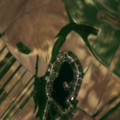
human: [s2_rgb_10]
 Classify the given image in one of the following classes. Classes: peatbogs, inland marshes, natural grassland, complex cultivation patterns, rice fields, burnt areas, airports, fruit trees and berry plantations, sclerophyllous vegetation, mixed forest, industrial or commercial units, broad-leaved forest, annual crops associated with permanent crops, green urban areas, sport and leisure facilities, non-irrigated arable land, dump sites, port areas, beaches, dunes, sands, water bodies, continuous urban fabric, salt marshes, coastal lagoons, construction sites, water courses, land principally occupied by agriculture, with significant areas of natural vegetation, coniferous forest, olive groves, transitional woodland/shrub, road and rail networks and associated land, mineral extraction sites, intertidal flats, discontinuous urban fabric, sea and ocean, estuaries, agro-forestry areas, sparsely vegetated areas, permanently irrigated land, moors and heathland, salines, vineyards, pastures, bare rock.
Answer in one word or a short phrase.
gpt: discontinuous urban fabric, non-irrigated arable land, land principally occupied by agriculture, with significant areas of natural vegetation